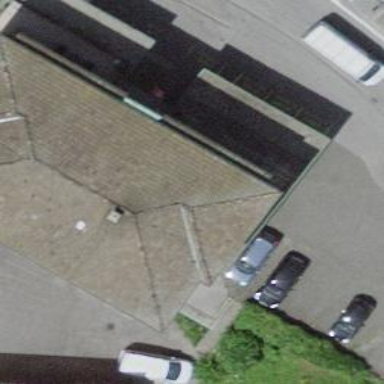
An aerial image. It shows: Veterinary facility.